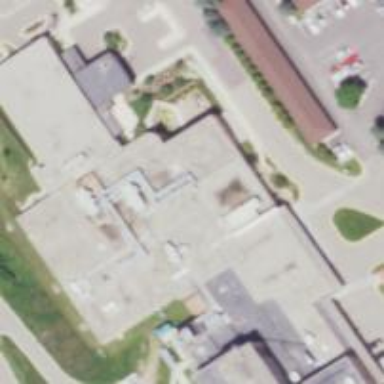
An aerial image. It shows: Pharmacy.